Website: macys
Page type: account-dashboard
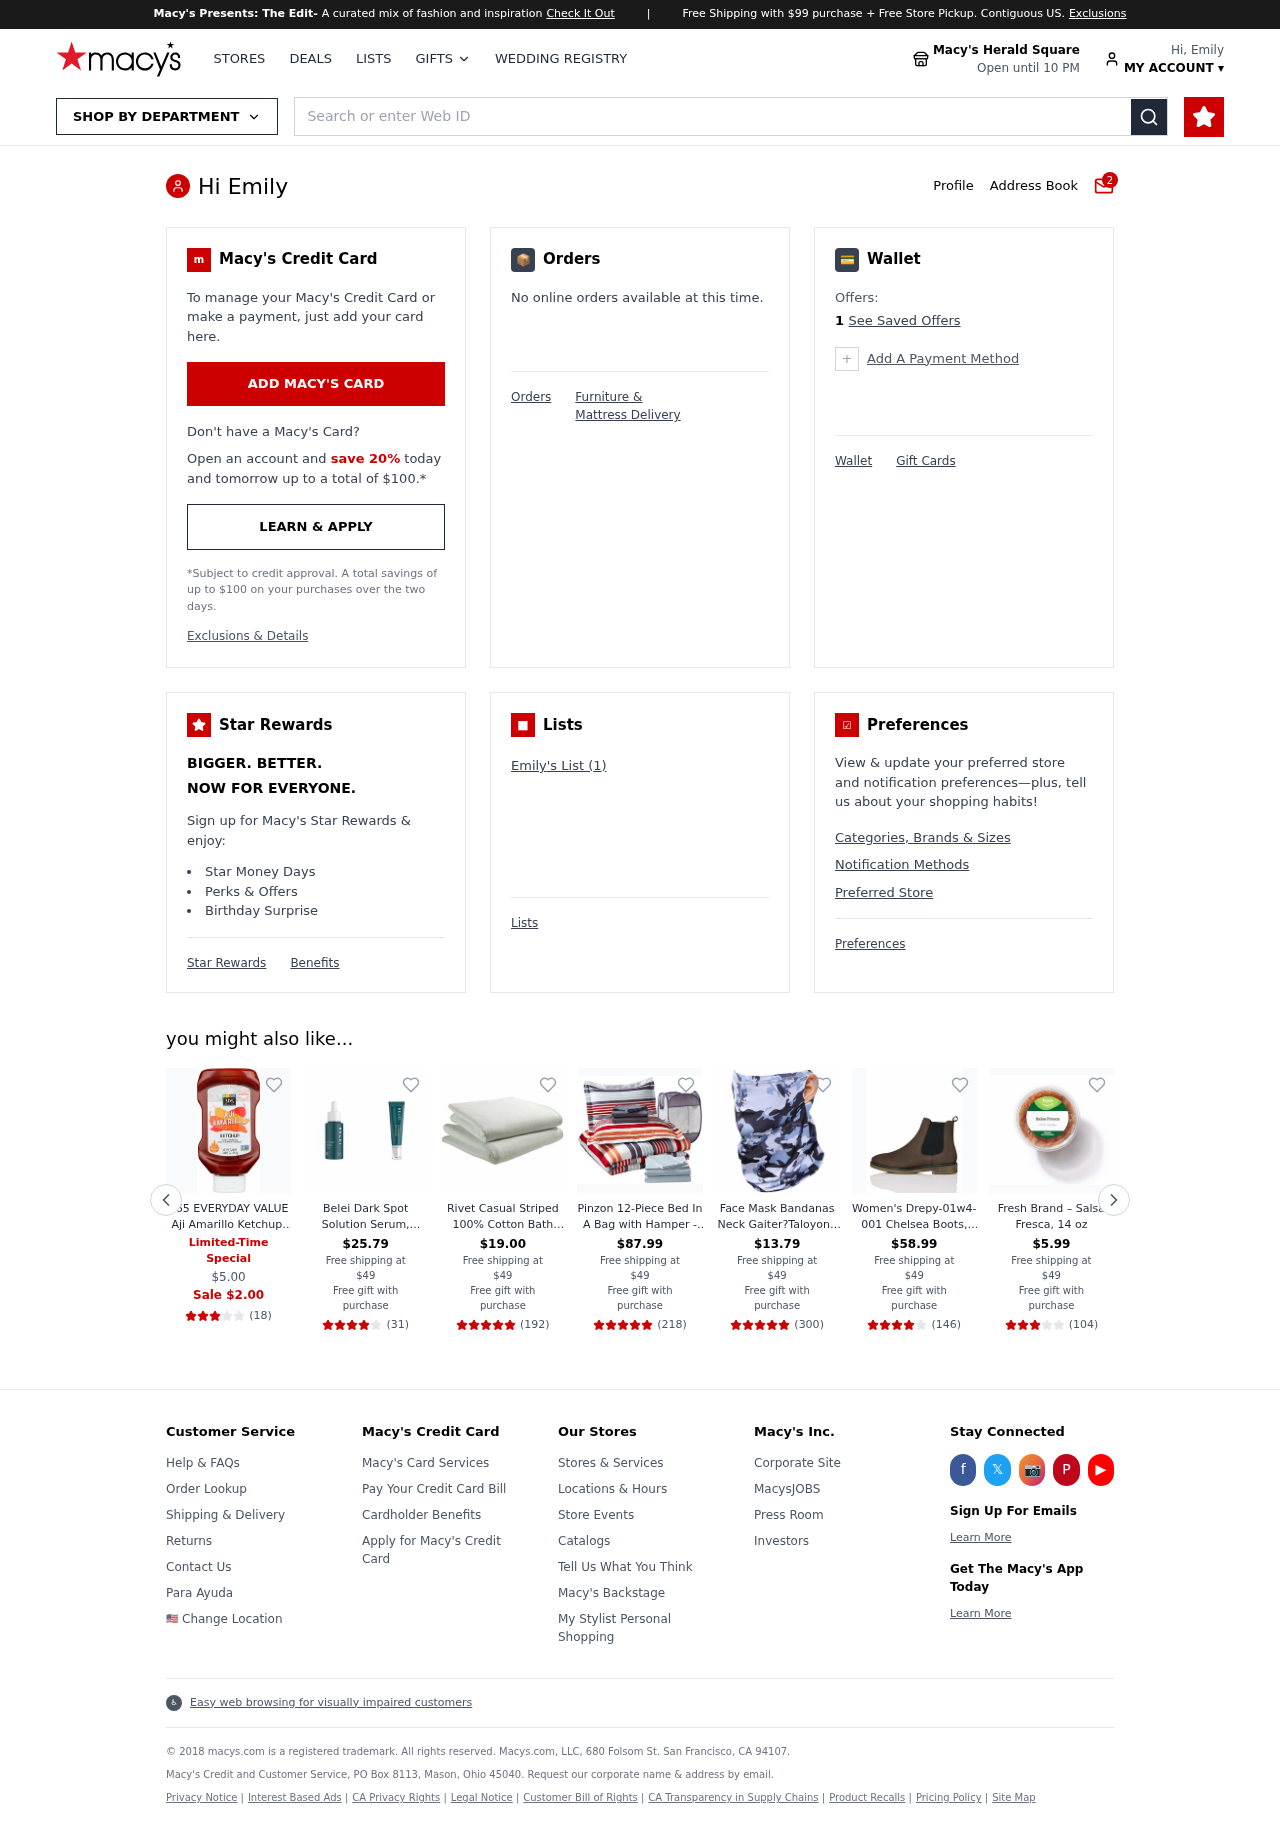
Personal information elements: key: PII_FIRSTNAME
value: Emily
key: PII_LOCATION1_NAME
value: Macy's Herald Square
Product elements: key: PRODUCT1_NAME
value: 365 EVERYDAY VALUE Aji Amarillo Ketchup, 20 OZ
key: PRODUCT1_NUM_RATINGS
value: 18
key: PRODUCT1_PRICE
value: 5
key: PRODUCT1_RATING
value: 3.4
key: PRODUCT2_NAME
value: Belei Dark Spot Solution Serum, Fragrance Free, Paraben Free, 1 Fluid Ounce (30 mL) & Oil-Free SPF 5
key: PRODUCT2_NUM_RATINGS
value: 31
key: PRODUCT2_PRICE
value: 25.79
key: PRODUCT2_RATING
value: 4.4
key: PRODUCT3_NAME
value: Rivet Casual Striped 100% Cotton Bath Towel
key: PRODUCT3_NUM_RATINGS
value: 192
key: PRODUCT3_PRICE
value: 19
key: PRODUCT3_RATING
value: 4.8
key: PRODUCT4_NAME
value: Pinzon 12-Piece Bed In A Bag with Hamper - Full/Queen, Dylan
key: PRODUCT4_NUM_RATINGS
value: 218
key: PRODUCT4_PRICE
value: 87.99
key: PRODUCT4_RATING
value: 4.8
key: PRODUCT5_NAME
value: Face Mask Bandanas Neck Gaiter?Taloyone Ear Loops Face Balaclava Non Slip Light Cool Breathable Band
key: PRODUCT5_NUM_RATINGS
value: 300
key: PRODUCT5_PRICE
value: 13.79
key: PRODUCT5_RATING
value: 4.5
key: PRODUCT6_NAME
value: Women's Drepy-01w4-001 Chelsea Boots, Grey Truffle Nubuk, US-0 / Asia Size s
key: PRODUCT6_NUM_RATINGS
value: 146
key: PRODUCT6_PRICE
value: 58.99
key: PRODUCT6_RATING
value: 4.3
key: PRODUCT7_NAME
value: Fresh Brand – Salsa Fresca, 14 oz
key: PRODUCT7_NUM_RATINGS
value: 104
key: PRODUCT7_PRICE
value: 5.99
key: PRODUCT7_RATING
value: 3.3
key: PRODUCT1_SALE_PRICE
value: Sale $2.00
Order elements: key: ORDER_FREE_SHIPPING_MIN
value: $99
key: ORDER_STORE_HOURS
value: Open until 10 PM
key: ORDER_NUM_MESSAGES
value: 2
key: ORDER_DISCOUNT_PERCENT
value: save 20%
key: ORDER_MAX_SAVINGS
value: $100
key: ORDER_MAX_SAVINGS2
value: $100
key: ORDER_NUM_OFFERS
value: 1
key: ORDER_NUM_LIST_ITEMS
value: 1
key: ORDER_FREE_SHIPPING_THRESHOLD
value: $49
Search elements: key: HEADER_SEARCH
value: Search or enter Web ID